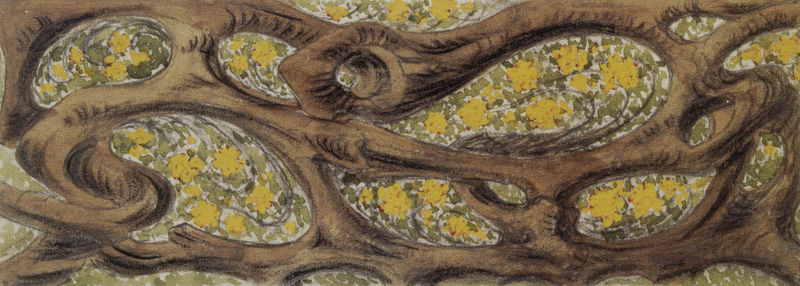
Titel: Wurzelartiges Ornament
Künstler: Hermann Obrist
Standort: München
Institution: Staatliche Graphische Sammlung
Schlagwörter: baum, blätter, gemälde, hand, himmel, laub, schatten, weiß, bäume, gelb, grün, landschaft, äste, ausschnitt, blume, blumen, braun, geschwungen, holz, kreide, licht, pastell, schwarz, zeichnung, blüte, blüten, gras, malerei, muster, ornament, bild, öl, ast, gräser, natur, zweige, decke, pflanze, pflanzen, höhle, kreis, oval, rund, ranken, schwung, bogen, fläche, formen, vegetation, linien, weis, fight, gold, green, jugendstil, modern, painting, yellow, detail, brun, jaune, floral, decorative, flowers, pattern, stuck, brown, plant, tiefe, liegend, freude, tusche, durchblick, motiv, wurzel, kohle, geld, zweig, loch, organisch, ornamental, wood, wurzeln, braum, flower, verschlungen, complex, tree, geäst, wesen, nature, fresko, forest, plants, zierde, belebt, drawing, illustration, phantasie, blasen, arbre, bois, astgabel, flüchig, füllung, jugendstiel, natural, orgnisch, roots, schraffierung, snakes, subconscious, twists, vegebil, veschlungen, wurzelwerk, zweide, rundung, amorph, fleur, fleuve, spiral, twisted, frames, abstract, meadow, sunshine, leaves, trunk, esquisse, verzerrt, mouvement, shapes, branches, vieux, narzissen, leaf, osterglocken, schwünge, würmer, branch, swirls, stem, daisy, root, fleur jaune, bark, blatt, hole, souche, os, bloom, limbs, knot, holes, verflechtung, whirl, lillies, écorce, olive, twisting, curled, fractal, knots, yellow flowers, boue, creux, beaux arts, rs, gnarled, curlled, asrt, lychen, tgf, cellular